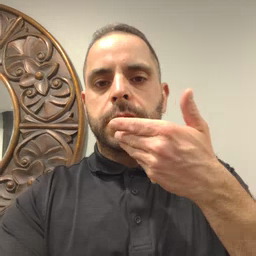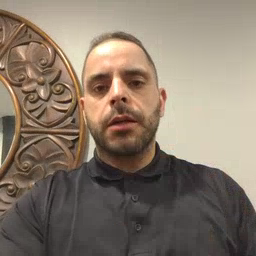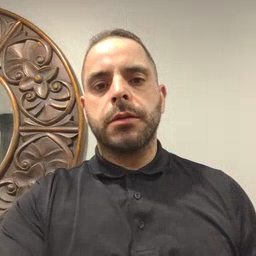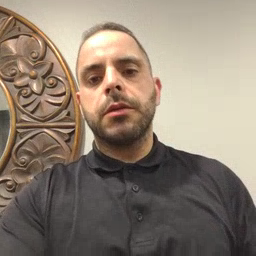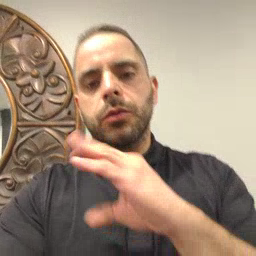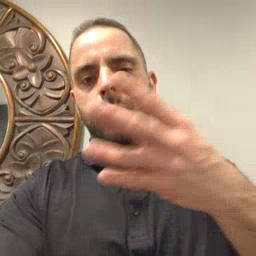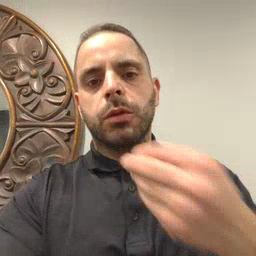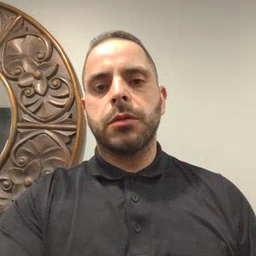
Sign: story